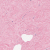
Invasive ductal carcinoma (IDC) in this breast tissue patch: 0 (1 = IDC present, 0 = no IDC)